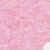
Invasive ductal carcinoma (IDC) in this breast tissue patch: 0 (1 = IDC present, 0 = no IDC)